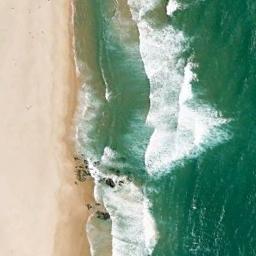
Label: beach